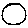
Label: circle